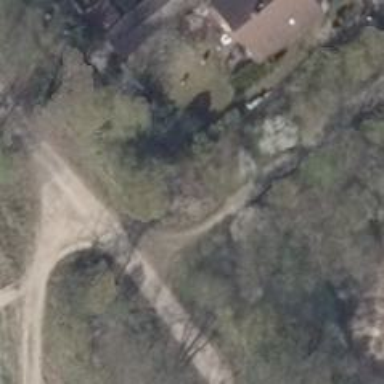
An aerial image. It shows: Path on the ground.